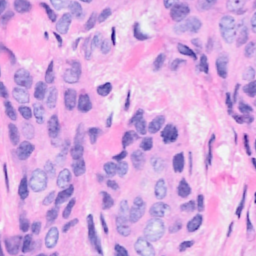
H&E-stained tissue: Breast